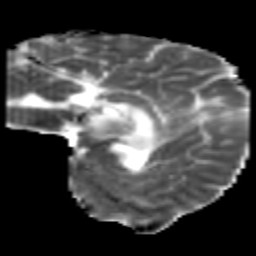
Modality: MD
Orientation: sagittal
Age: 24
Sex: male
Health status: healthy
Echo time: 0.074 s